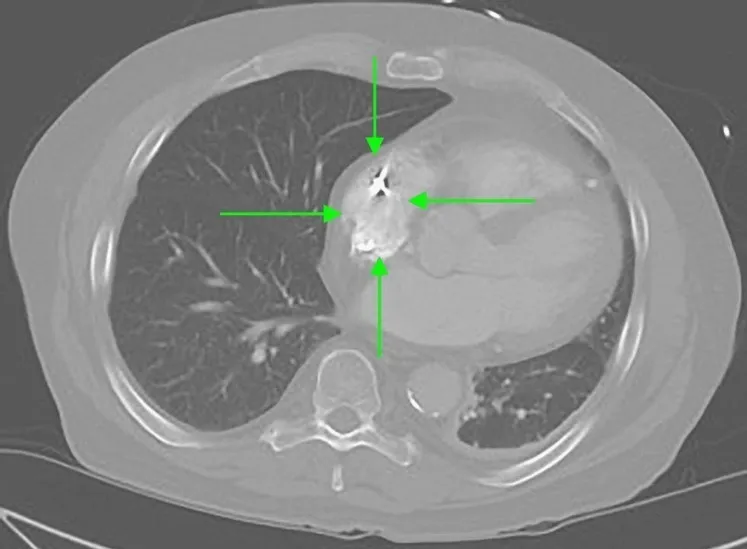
CTA of the chest, horizontal section, revealing small intra-pericardial hernia. CTA: computed tomography angiogram.
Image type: radiology (ct)